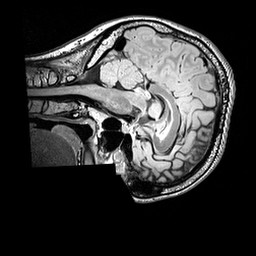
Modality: FLAIR
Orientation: sagittal
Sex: female
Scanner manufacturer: siemens
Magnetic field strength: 3 T
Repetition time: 5 s
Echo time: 0.395 s